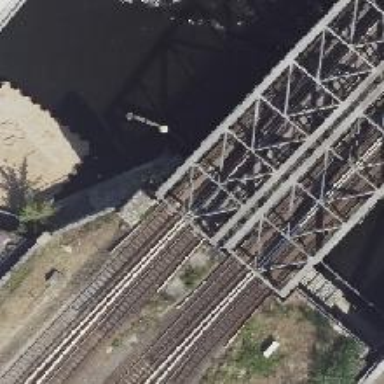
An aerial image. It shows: Truss bridge carrying electrified light rail railway.